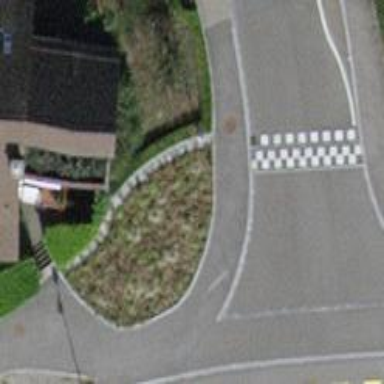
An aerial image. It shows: Kerb barrier.